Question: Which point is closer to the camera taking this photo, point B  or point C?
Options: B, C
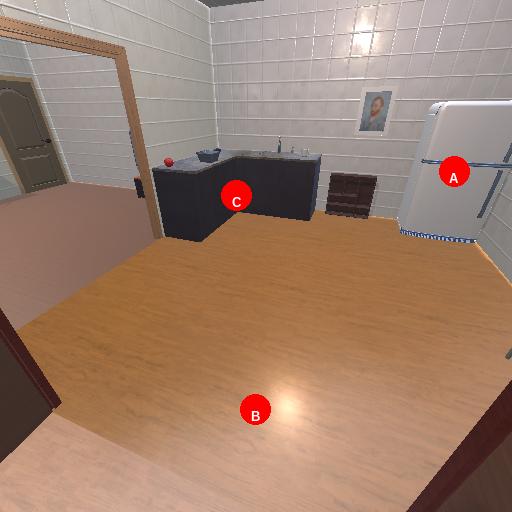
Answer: B